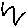
Label: zigzag